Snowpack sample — Rabbit Ears Pass, Jackson County, Colorado, USA (12/17/25, 1:08 PM MST)
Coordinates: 40.387, -106.625
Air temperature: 34 °F
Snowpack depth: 46 cm
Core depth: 20 cm
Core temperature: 24.8 °F
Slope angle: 6°, slope face: 165°
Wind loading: medium
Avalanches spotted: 0
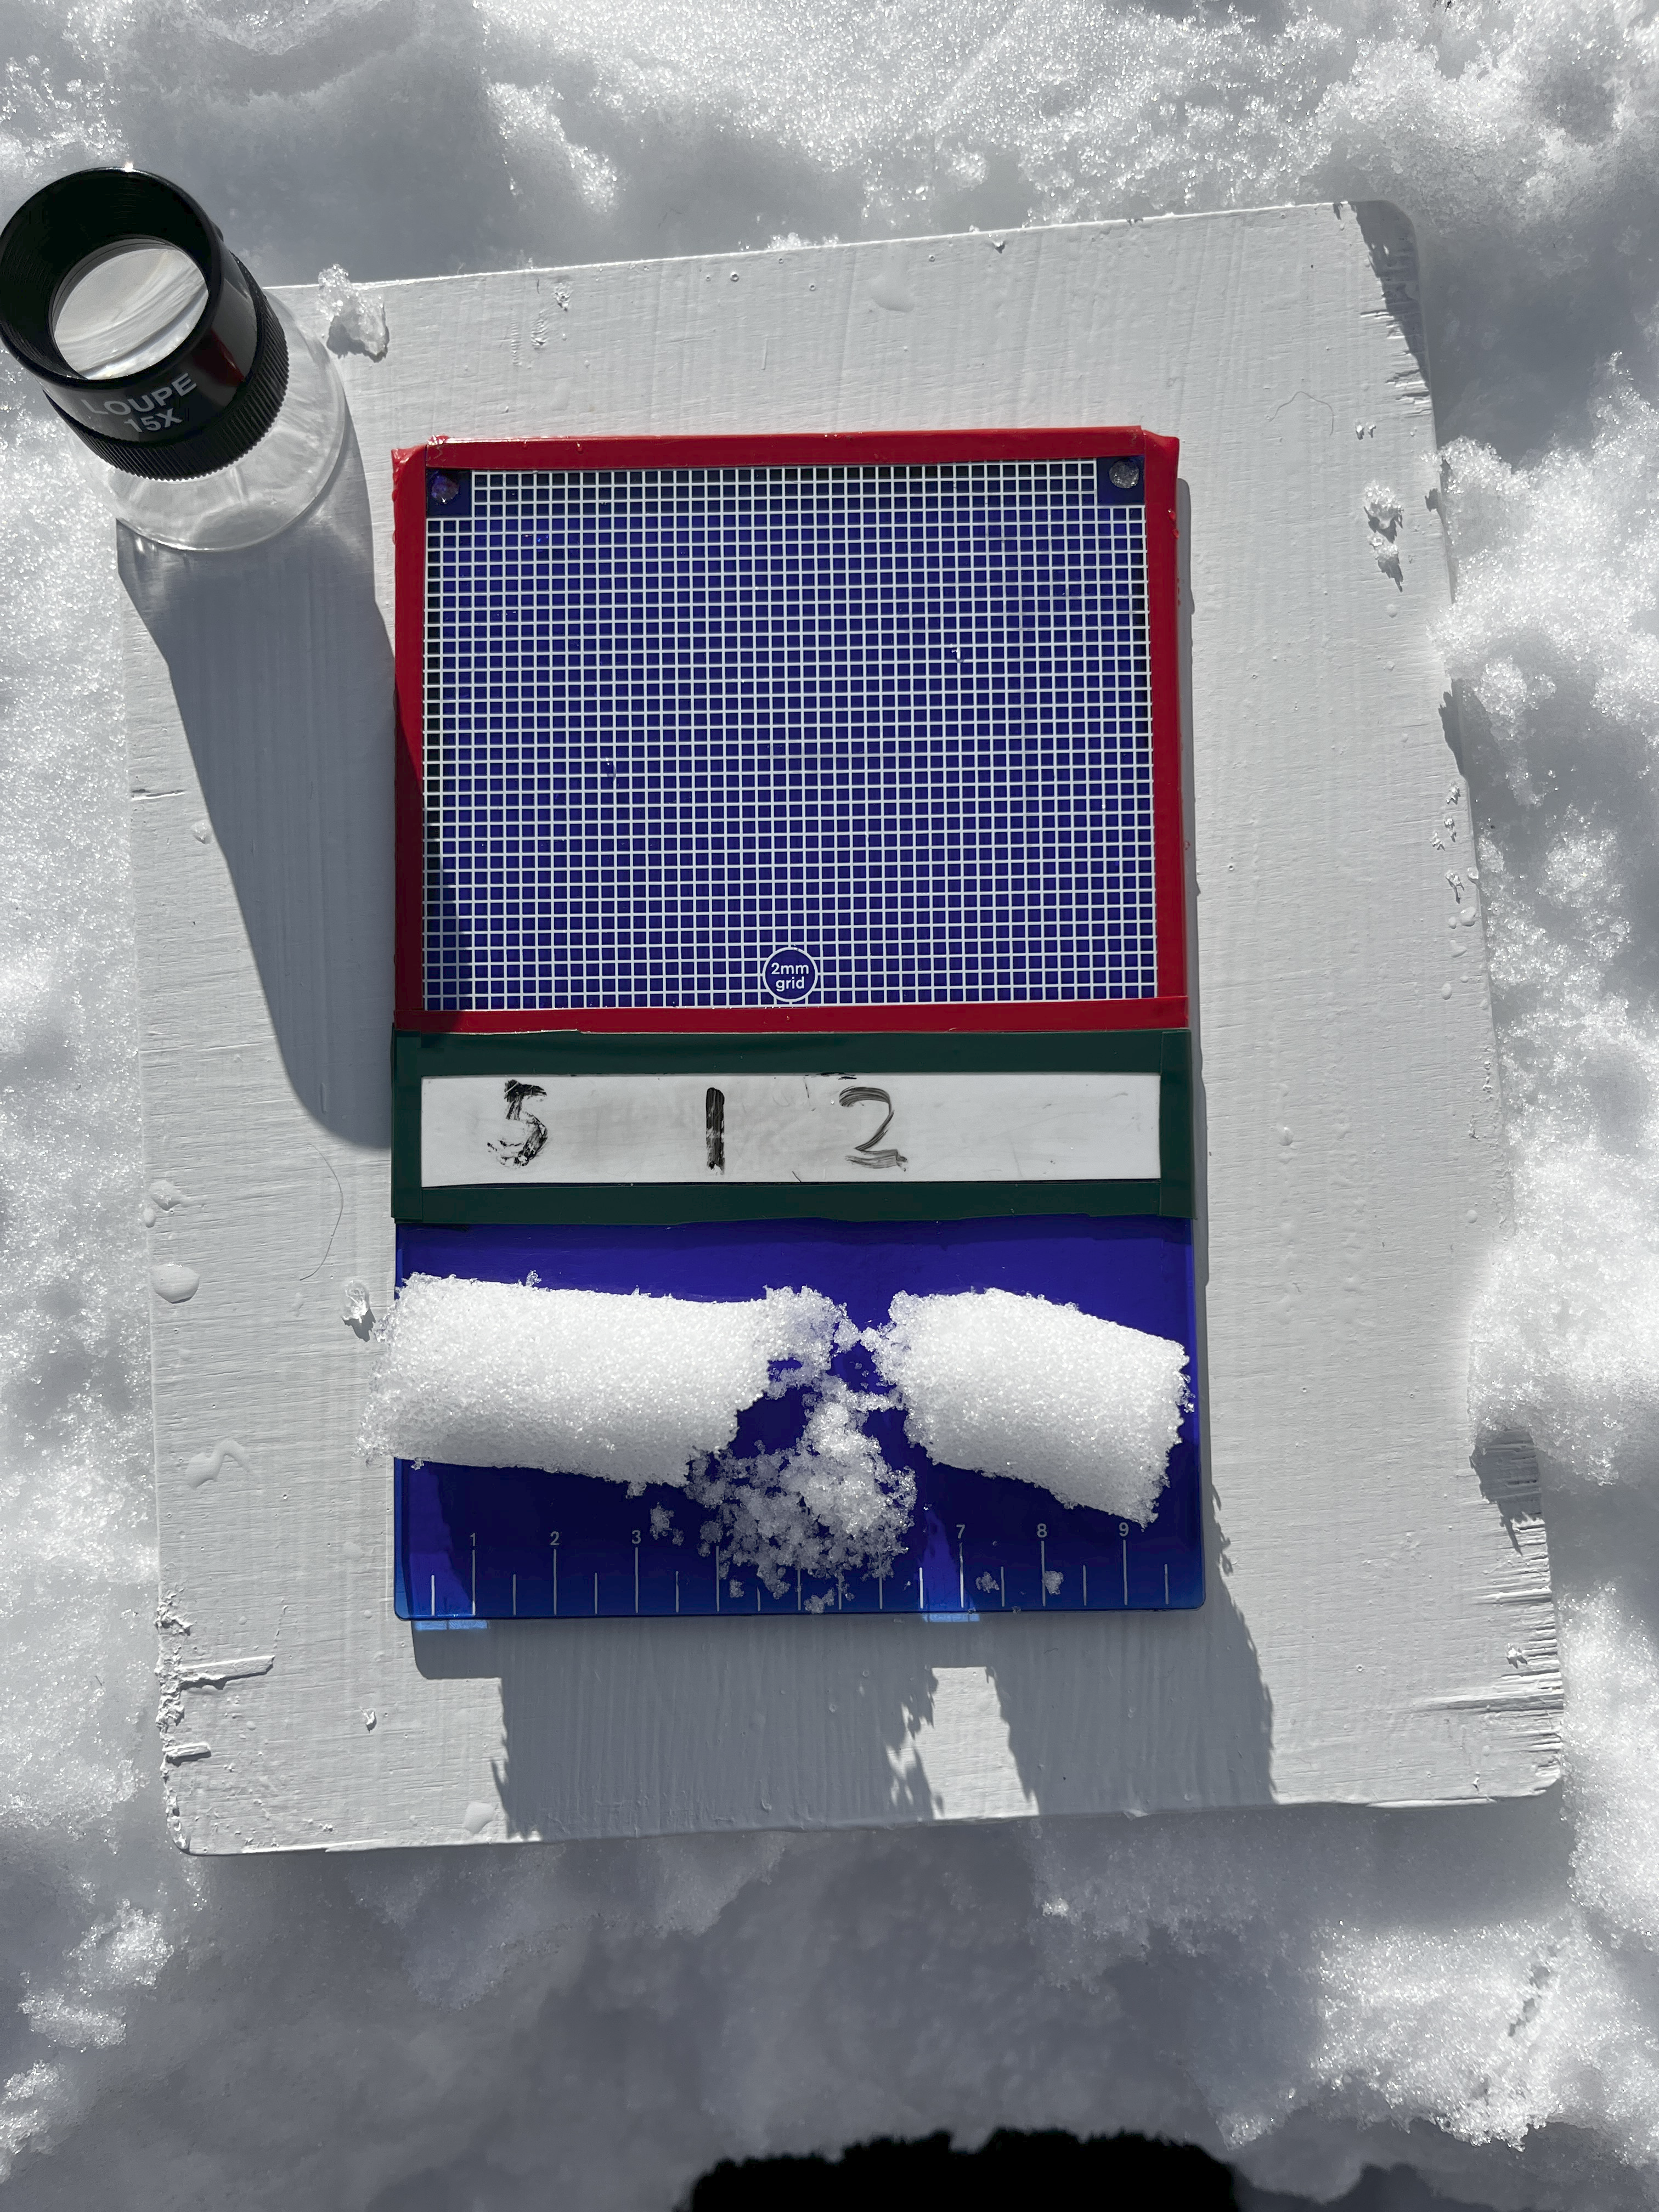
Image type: crystal_card
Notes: No avalanches spotted nearby, although collected in a meadowy area with minimal risk on this face of the pass.